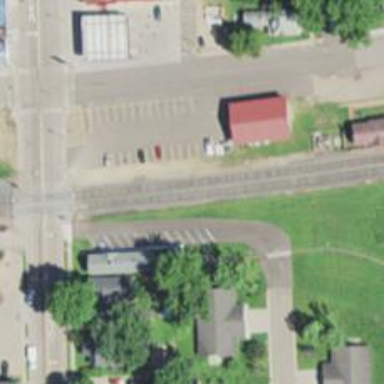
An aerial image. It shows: Railway siding for service.